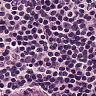
Metastatic tissue present: no